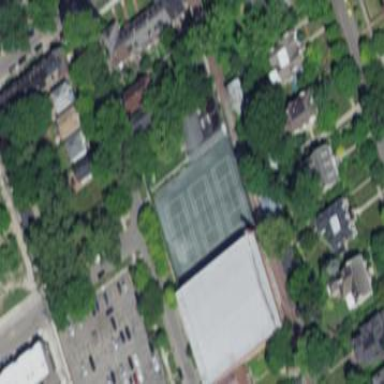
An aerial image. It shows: Tennis court on pitch designated for leisure land.